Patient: sex M, age 55
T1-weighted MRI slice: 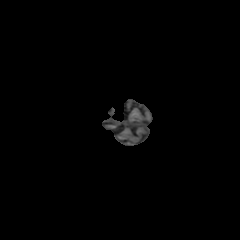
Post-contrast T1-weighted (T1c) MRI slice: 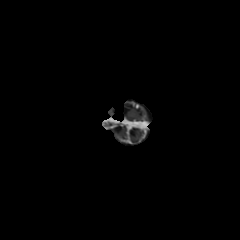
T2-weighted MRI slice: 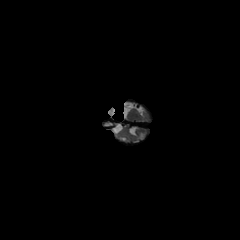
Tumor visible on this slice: no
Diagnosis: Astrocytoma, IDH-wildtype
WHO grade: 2